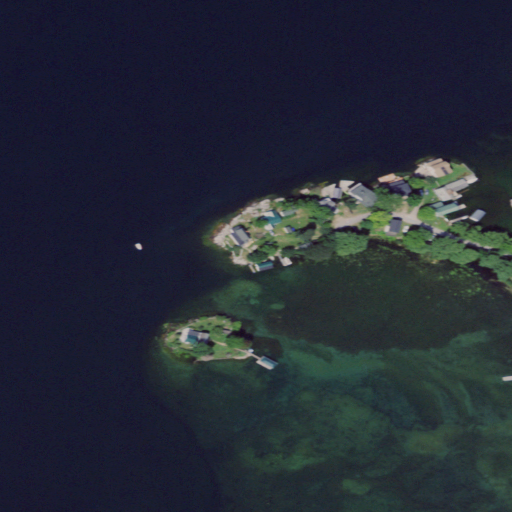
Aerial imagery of cape in New York named Reed Point containing open water, low intensity development, shrub, grassland, open development, and high intensity development